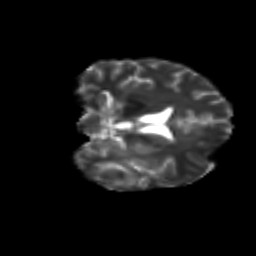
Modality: T2w
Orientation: coronal
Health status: ill
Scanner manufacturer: siemens
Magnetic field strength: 3 T
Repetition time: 6.7 s
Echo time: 0.1 s